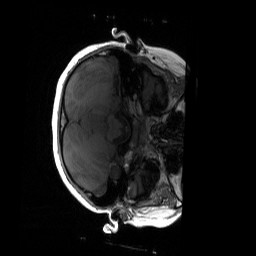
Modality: T1w
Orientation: axial
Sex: female
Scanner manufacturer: siemens
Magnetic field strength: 3 T
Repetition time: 1.9 s
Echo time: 0.00243 s